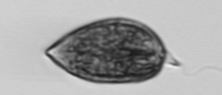
Label: Prorocentrum_micans